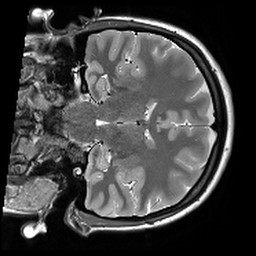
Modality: T2starw
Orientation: coronal
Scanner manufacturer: siemens
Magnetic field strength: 3 T
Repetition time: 8.1 s
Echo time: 0.05 s